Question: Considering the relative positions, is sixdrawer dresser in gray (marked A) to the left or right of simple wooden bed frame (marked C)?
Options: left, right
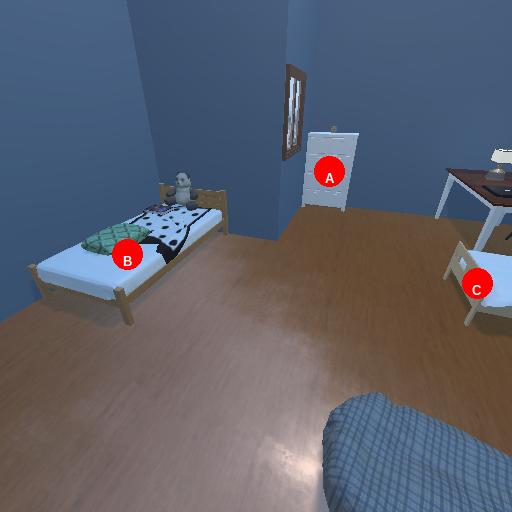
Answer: left